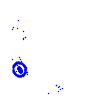
Particle: electron